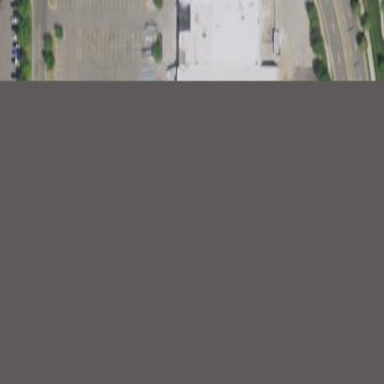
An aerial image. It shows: Retail building.